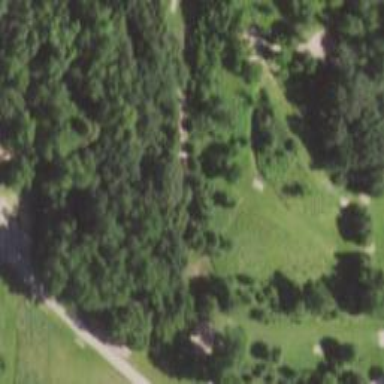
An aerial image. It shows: The beginning point of disc golf course.